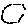
Label: hexagon